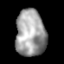
Tissue: lung
Cell type: Epithelial cells
Senescence score: 0.2349
Nuclear area (px): 1371
Mean DAPI intensity: 159.763